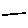
Label: line